Question: Hi i have uploaded my app to play store but till now it's in Ready to Publish state. Why is it i am unable to understand this? I uploaded my app on sep 13, 2013.In the attached pic on left side you can are ticked . If i hadn't fulfilled any part then it won't be

As you can see it on screenshot. Any idea why is it?
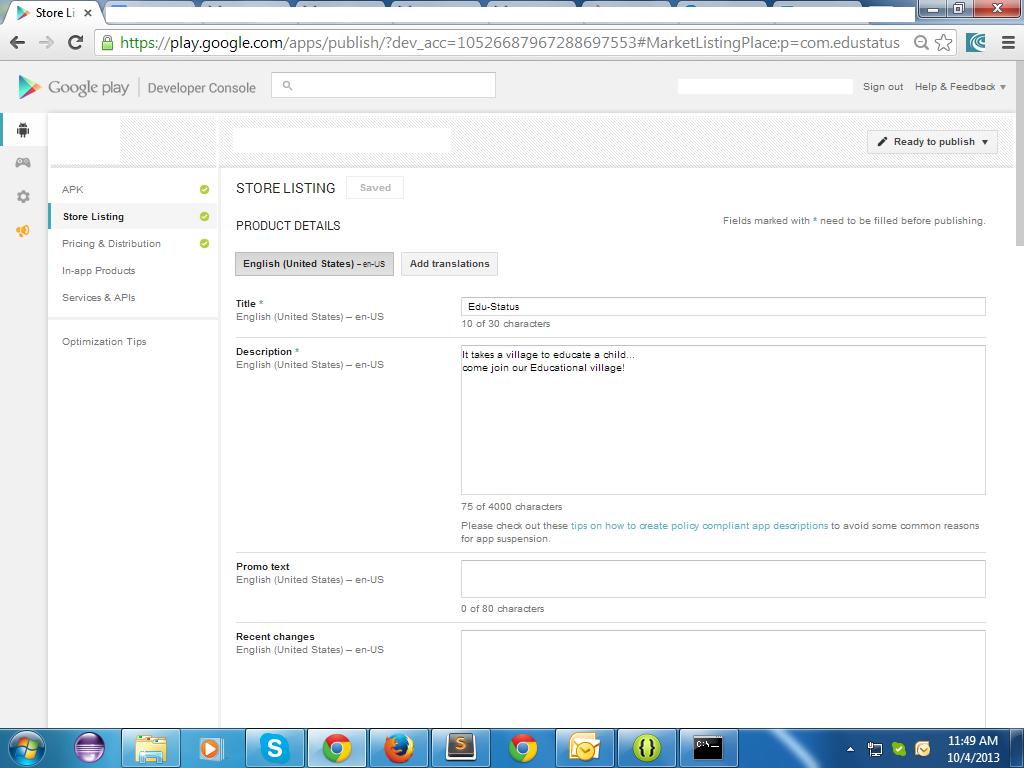
Answer: If you are not the owner and have been added to a publish account this inability to publish can be also down to the permissions you have been granted. I had this with a client and they had not granted me access to manage production or manage alpha/beta apks. Once they granted this to me I had to log out and back in for the changes to take effect.